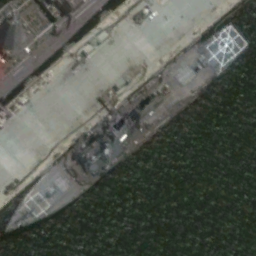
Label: destroyer